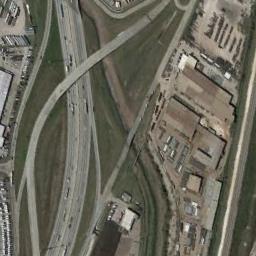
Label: overpass